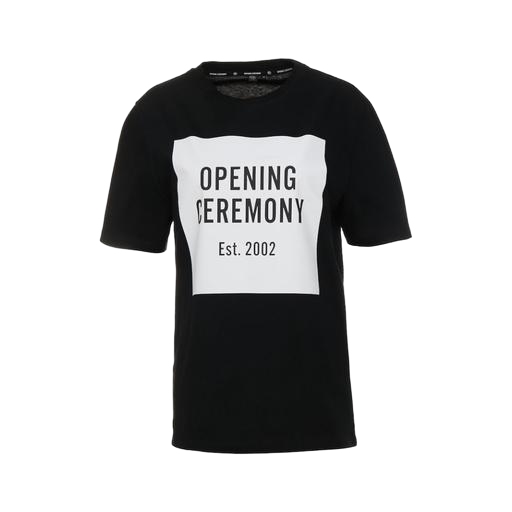
concert tee, graphic t-shirt, black graphic t-shirt, white background